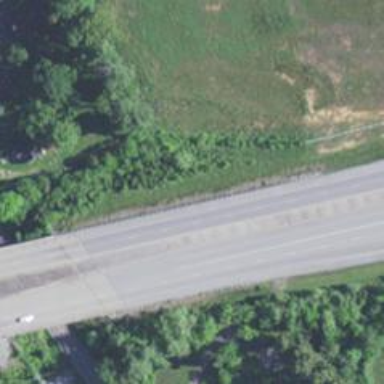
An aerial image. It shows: Trunk highway with expressway features.